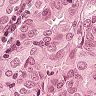
Metastatic tissue present: yes